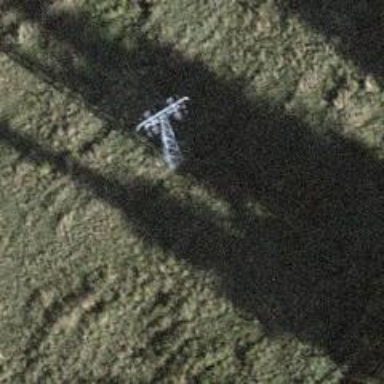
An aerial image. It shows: Pylon used for aerialway.